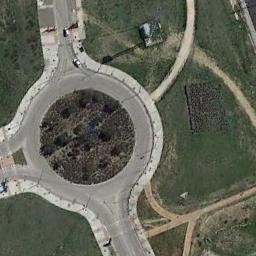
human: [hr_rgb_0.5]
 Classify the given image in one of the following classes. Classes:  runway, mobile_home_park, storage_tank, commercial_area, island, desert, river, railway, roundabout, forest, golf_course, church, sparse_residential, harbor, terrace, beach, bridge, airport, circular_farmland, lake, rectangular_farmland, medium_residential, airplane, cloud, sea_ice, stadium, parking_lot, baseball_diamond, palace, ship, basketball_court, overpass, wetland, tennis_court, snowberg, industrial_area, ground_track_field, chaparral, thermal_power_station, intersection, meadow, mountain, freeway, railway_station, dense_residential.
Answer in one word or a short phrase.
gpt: roundabout